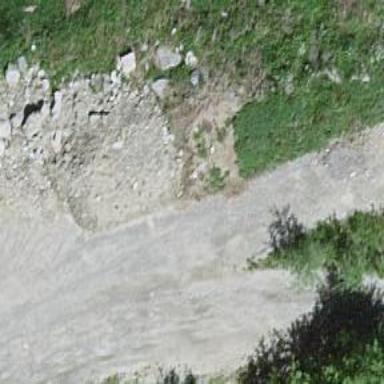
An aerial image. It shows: Gravel service road.